{\heiti【例4-3】}
如图所示，$B$ 为 $\triangle ACD$ 所在平面外一点，$M$、$N$、$G$ 分别为 $\triangle ABC$、$\triangle ABD$、$\triangle BCD$ 的重心．试判断平面 $MNG$ 与平面 $ACD$ 的关系，并说明理由．

\vspace{0.7cm}

\begin{center}

\end{center}
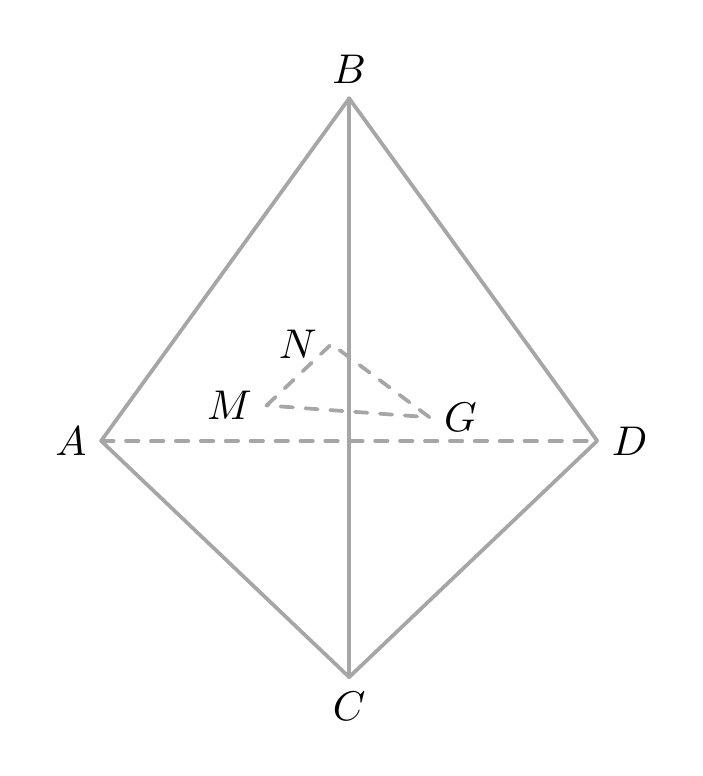
【解答】
\color{red}

\noindent 【答案】平行，理由见解析

\vspace{0.8em}

\noindent 【知识点】证明面面平行

\vspace{0.8em}

\noindent 【分析】构造线线平行，得到线面平行，再根据线面平行，推出线线平行．

\vspace{0.8em}

\noindent 【详解】理由如下：如图，连接 $BM$、$BN$、$BG$ 并分别延长交 $AC$、$AD$、$CD$ 于 $P$、$F$、$H$．

\vspace{0.8em}

\begin{center}

\end{center}

\vspace{0.6em}

$\because\ M,N,G$ 分别为 $\triangle ABC$、$\triangle ABD$、$\triangle BCD$ 的重心，

$\therefore\ \dfrac{BM}{MP}=\dfrac{BN}{NF}=\dfrac{BG}{GH}=2$．

\vspace{0.6em}

连接 $PF$、$FH$、$PH$，有 $MN\parallel PF$．

\vspace{0.6em}

又 $PF\subset$ 平面 $ACD$，$MN$ 不在平面 $ACD$ 上，

$\therefore\ MN\parallel$ 平面 $ACD$．同理 $MG\parallel$ 平面 $ACD$．

\vspace{0.6em}

又 $MG\cap MN=M$，$MG、MN\subset$ 平面 $MNG$，

$\therefore\ $平面 $MNG\parallel$ 平面 $ACD$．
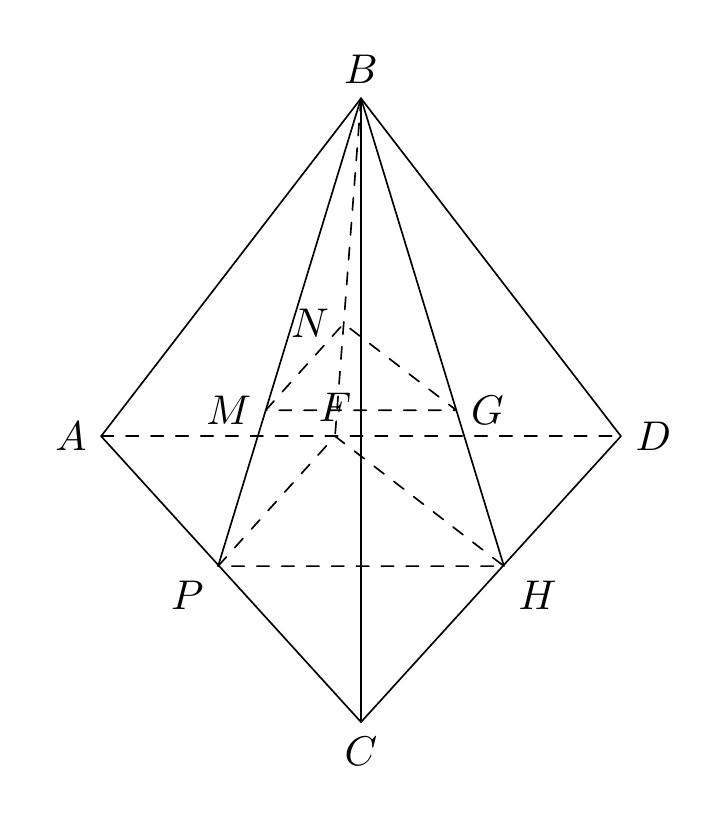